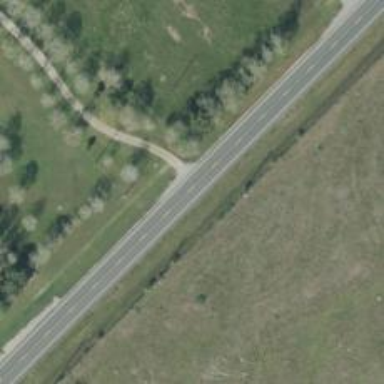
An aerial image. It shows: Secondary road.